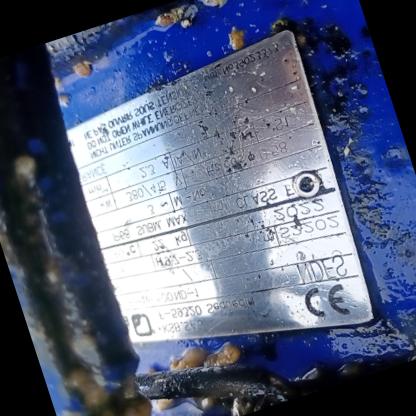
Klasa: tabliczka-znamionowa